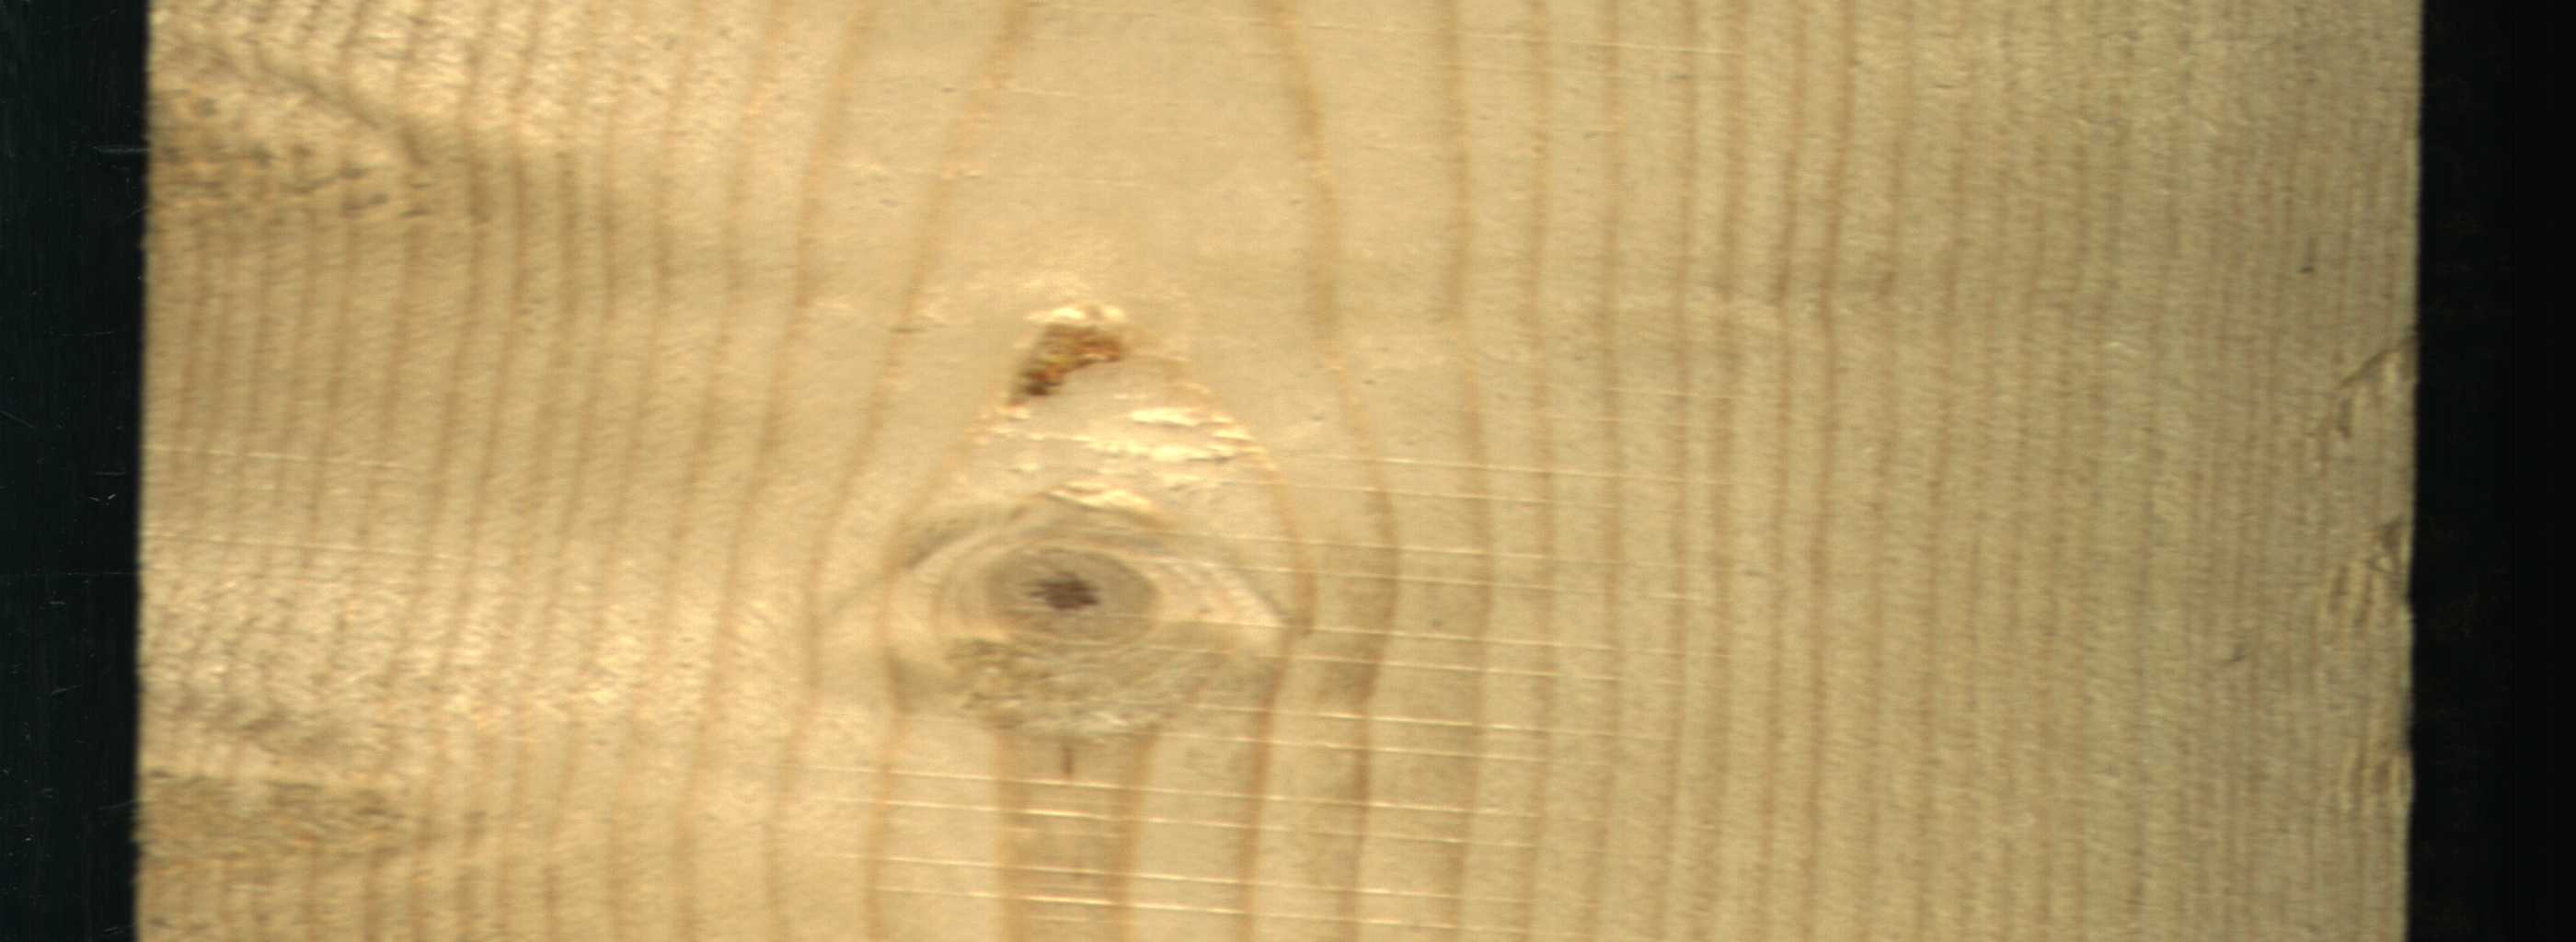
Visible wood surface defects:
resin
Live_Knot